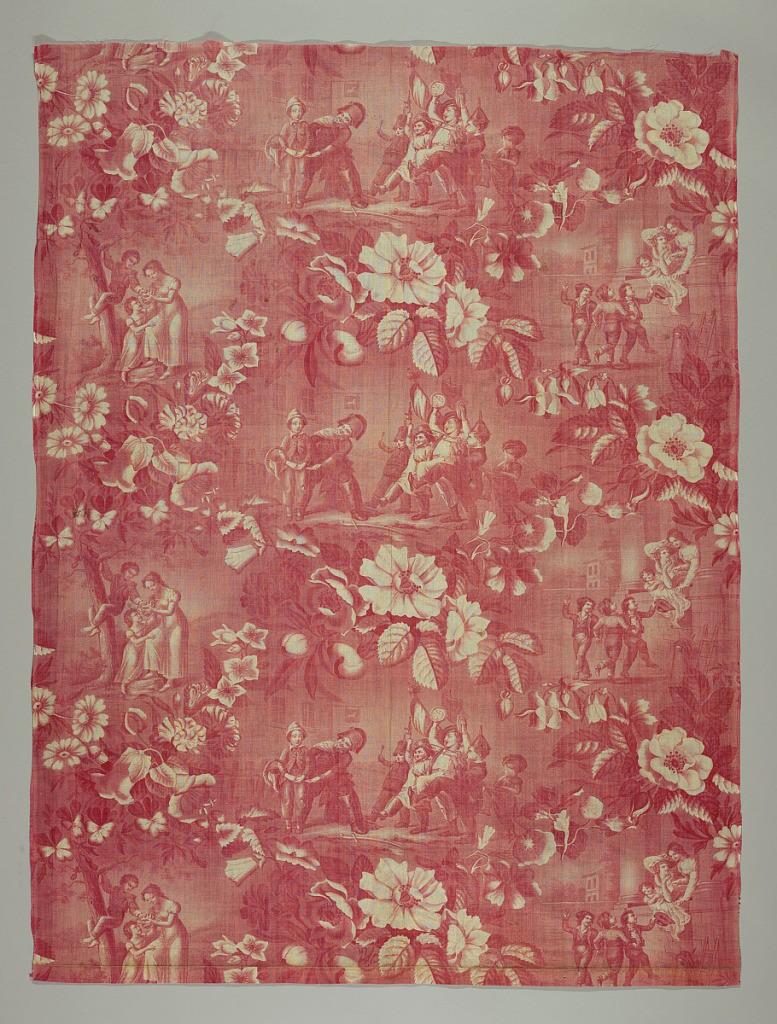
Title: Textile
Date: ca. 1840
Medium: Printed by engraved roller on cotton plain weave.
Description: Three scenes of children playing within a diamond floral grid. In red on white.
Designed to be sewn together as a half-drop.